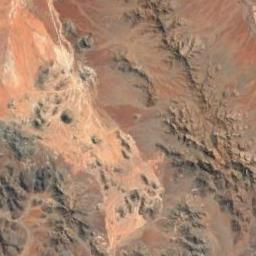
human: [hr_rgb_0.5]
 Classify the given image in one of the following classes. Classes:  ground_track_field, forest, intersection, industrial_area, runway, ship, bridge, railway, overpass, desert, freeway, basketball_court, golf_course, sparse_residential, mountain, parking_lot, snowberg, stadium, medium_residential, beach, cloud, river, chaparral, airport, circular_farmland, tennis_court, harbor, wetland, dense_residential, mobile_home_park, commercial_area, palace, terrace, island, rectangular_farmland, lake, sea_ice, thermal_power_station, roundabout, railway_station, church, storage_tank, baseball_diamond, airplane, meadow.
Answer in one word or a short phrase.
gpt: mountain